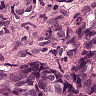
Metastatic tissue present: yes